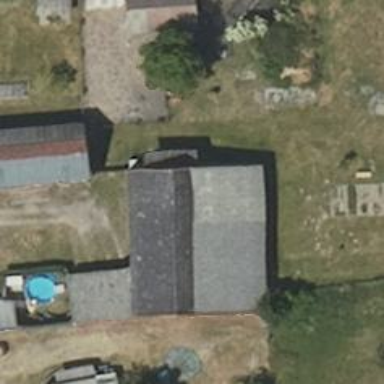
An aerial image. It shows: Shed building.